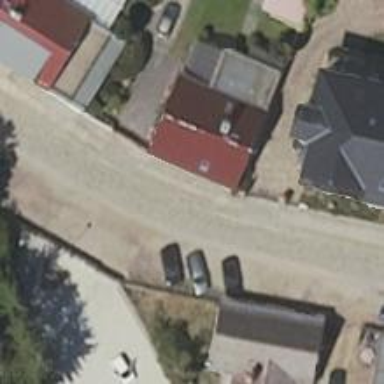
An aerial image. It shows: Residential road.